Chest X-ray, PA view. Patient: 21 years old, sex F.
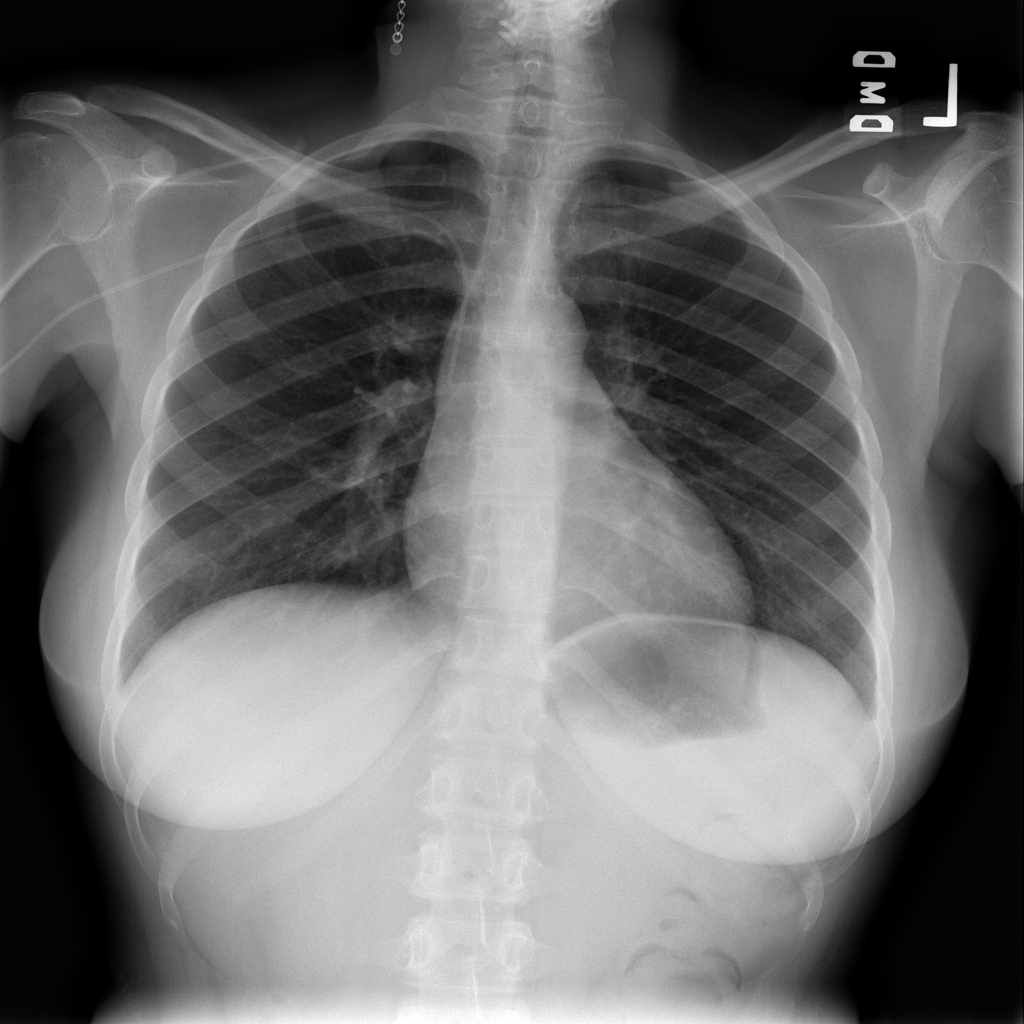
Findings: No Finding